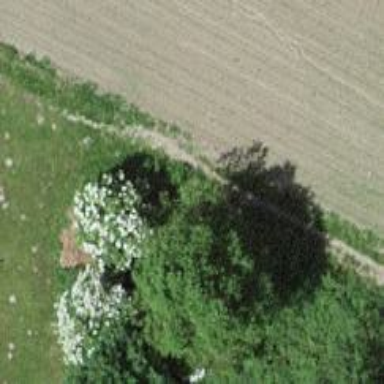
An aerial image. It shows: Muddy path.